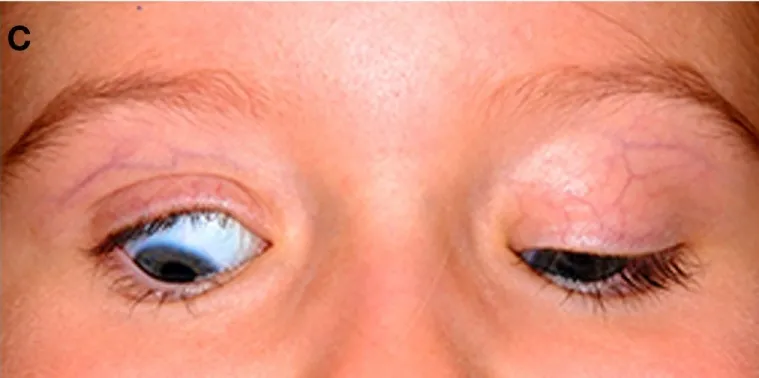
The lower photograph (C) shows restriction of the right upper lid in downgaze resulting in lid lag and scleral show; note the persistent lid crease on that side.
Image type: medical_photograph (other_medical_photograph)